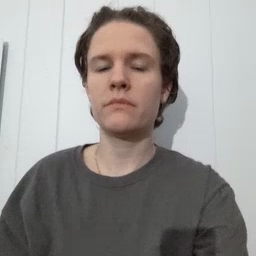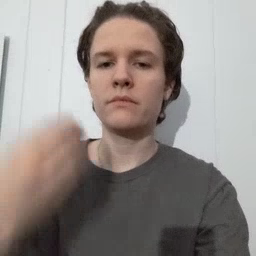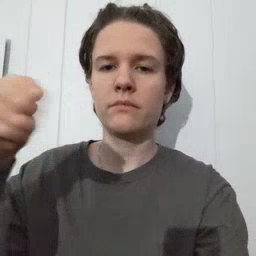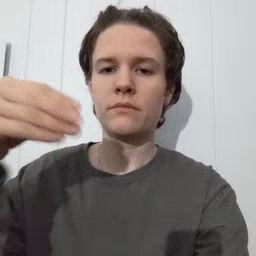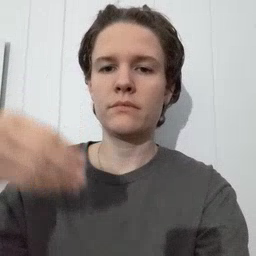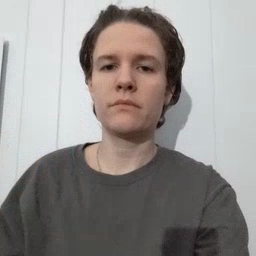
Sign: store